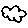
Label: cloud